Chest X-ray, AP view. Patient: 37 years old, sex M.
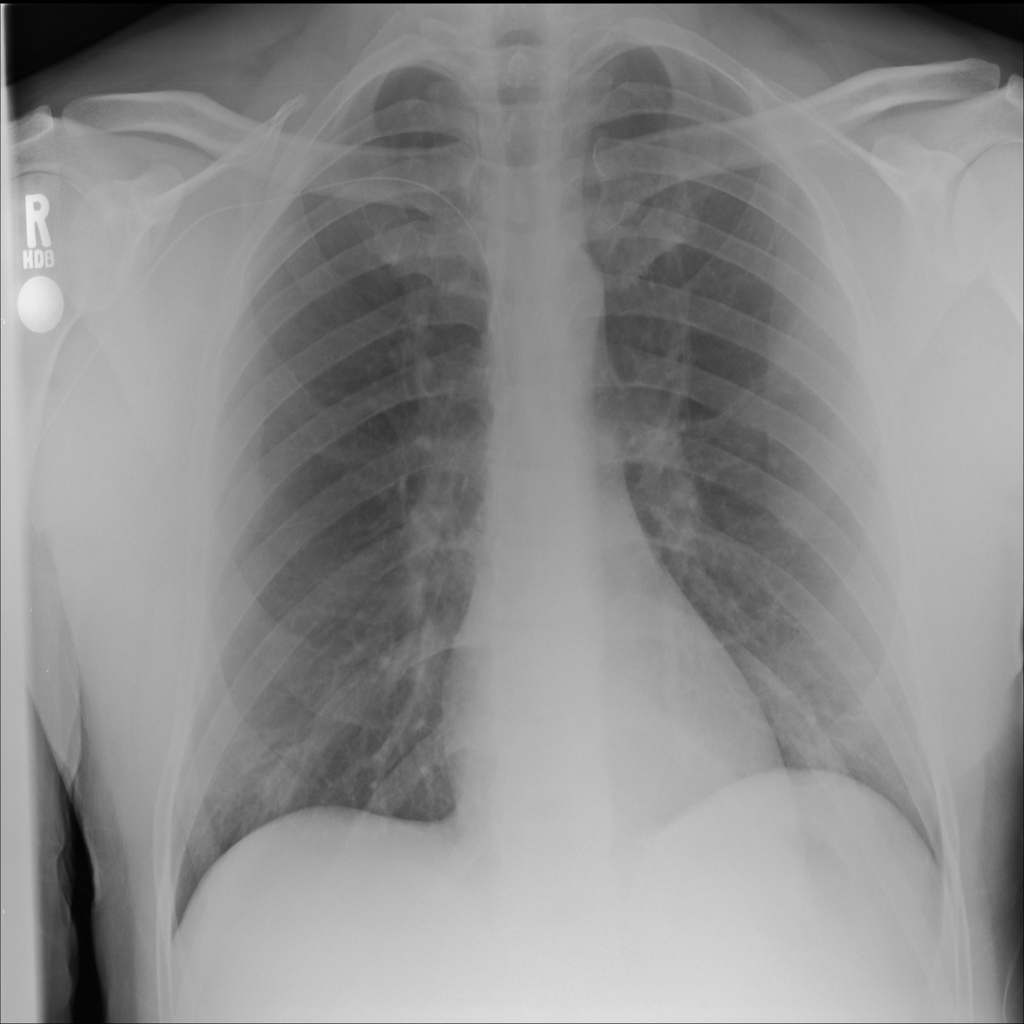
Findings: No Finding